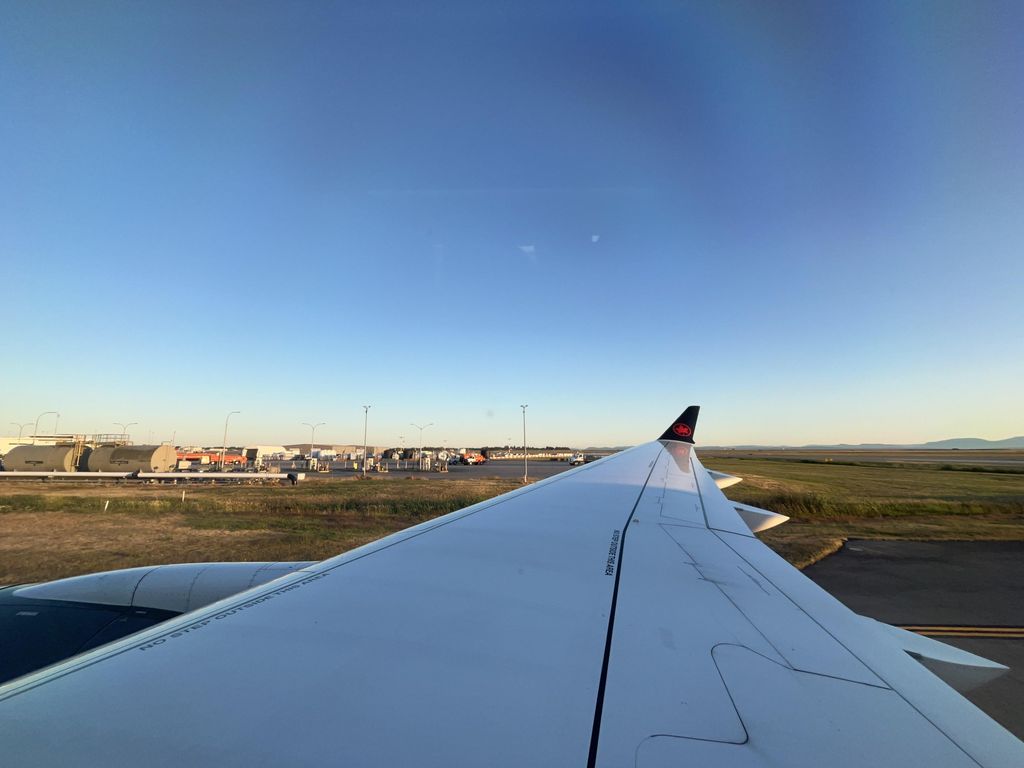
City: vancouver